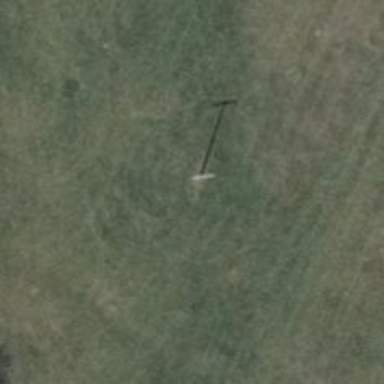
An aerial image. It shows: Power pole.